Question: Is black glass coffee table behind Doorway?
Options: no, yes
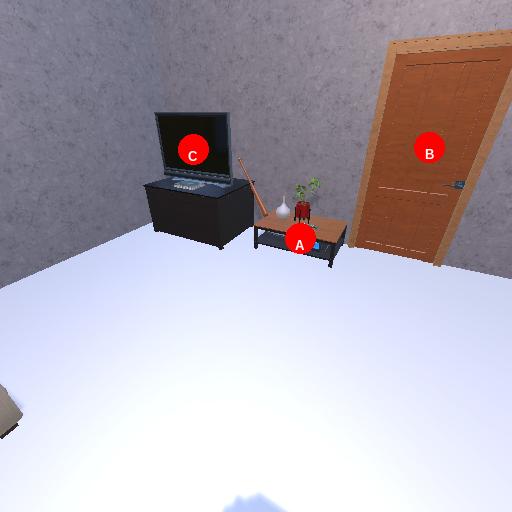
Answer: no